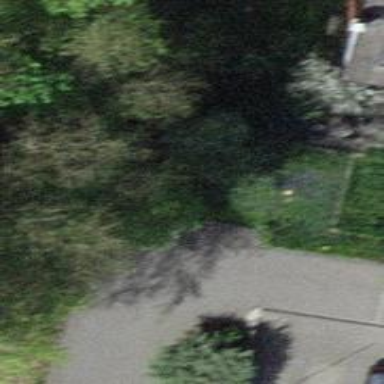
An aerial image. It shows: Garage building.